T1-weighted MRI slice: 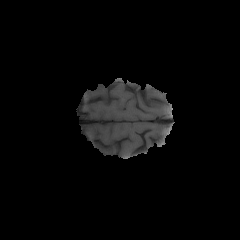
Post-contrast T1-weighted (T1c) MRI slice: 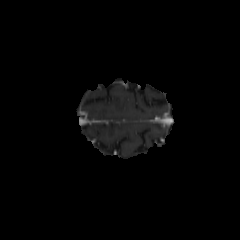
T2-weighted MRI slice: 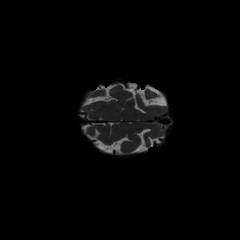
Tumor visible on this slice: no